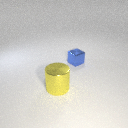
small blue metal cube to the right of large yellow metal cylinder